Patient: sex M, age 60
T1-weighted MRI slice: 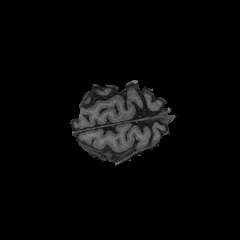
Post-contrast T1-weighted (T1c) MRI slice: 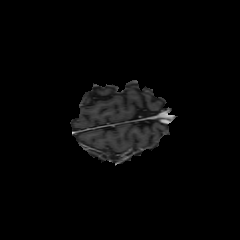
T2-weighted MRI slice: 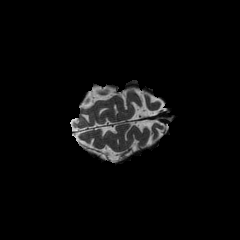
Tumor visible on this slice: no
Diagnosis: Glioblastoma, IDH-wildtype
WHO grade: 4